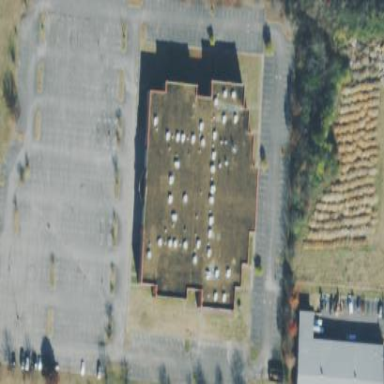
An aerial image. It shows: Cinema building.